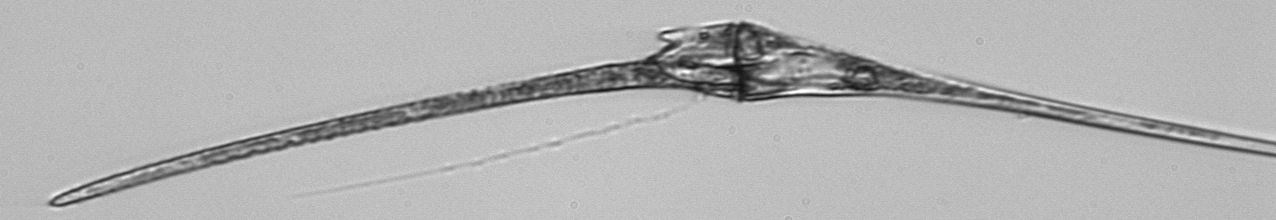
Label: Tripos_fusus